Question: Alright, I can't think of a good way to explain this, so here's a graphic which may help.
I have a 3 column grid of inline-block elements that need to have a margin between themselves. There should not, however, be a margin between the 1st/3rd element of each row and the parent container. Is there a slick way to do this, particularly with CSS? I'm open to any technique that will work.

Html is basically this:
'''
<section>
<article class="box">
<img class="thumb" src="img/image.jpg">
<p>Name</p>
</article>
<article class="box">
<img class="thumb" src="img/image.jpg">
<p>Name</p>
</article>
<article class="box">
<img class="thumb" src="img/image.jpg">
<p>Name</p>
</article>
</section>
'''
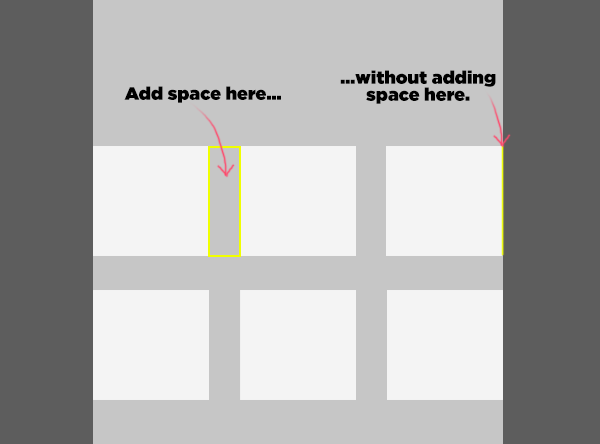
Answer: You could use the <URL> pseudo class to select the third element and remove the margin like:
'''
.box {
margin-right:10px;
}
.box:nth-child(3n) {
margin-right:0px;
}
'''
<URL>